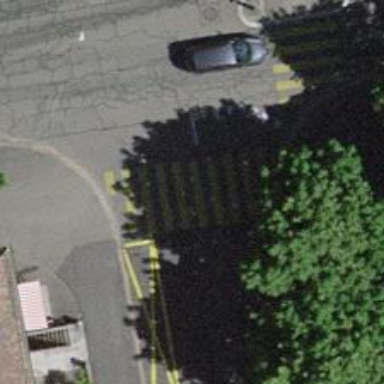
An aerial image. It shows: Uncontrolled zebra crossing on the road.